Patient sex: M
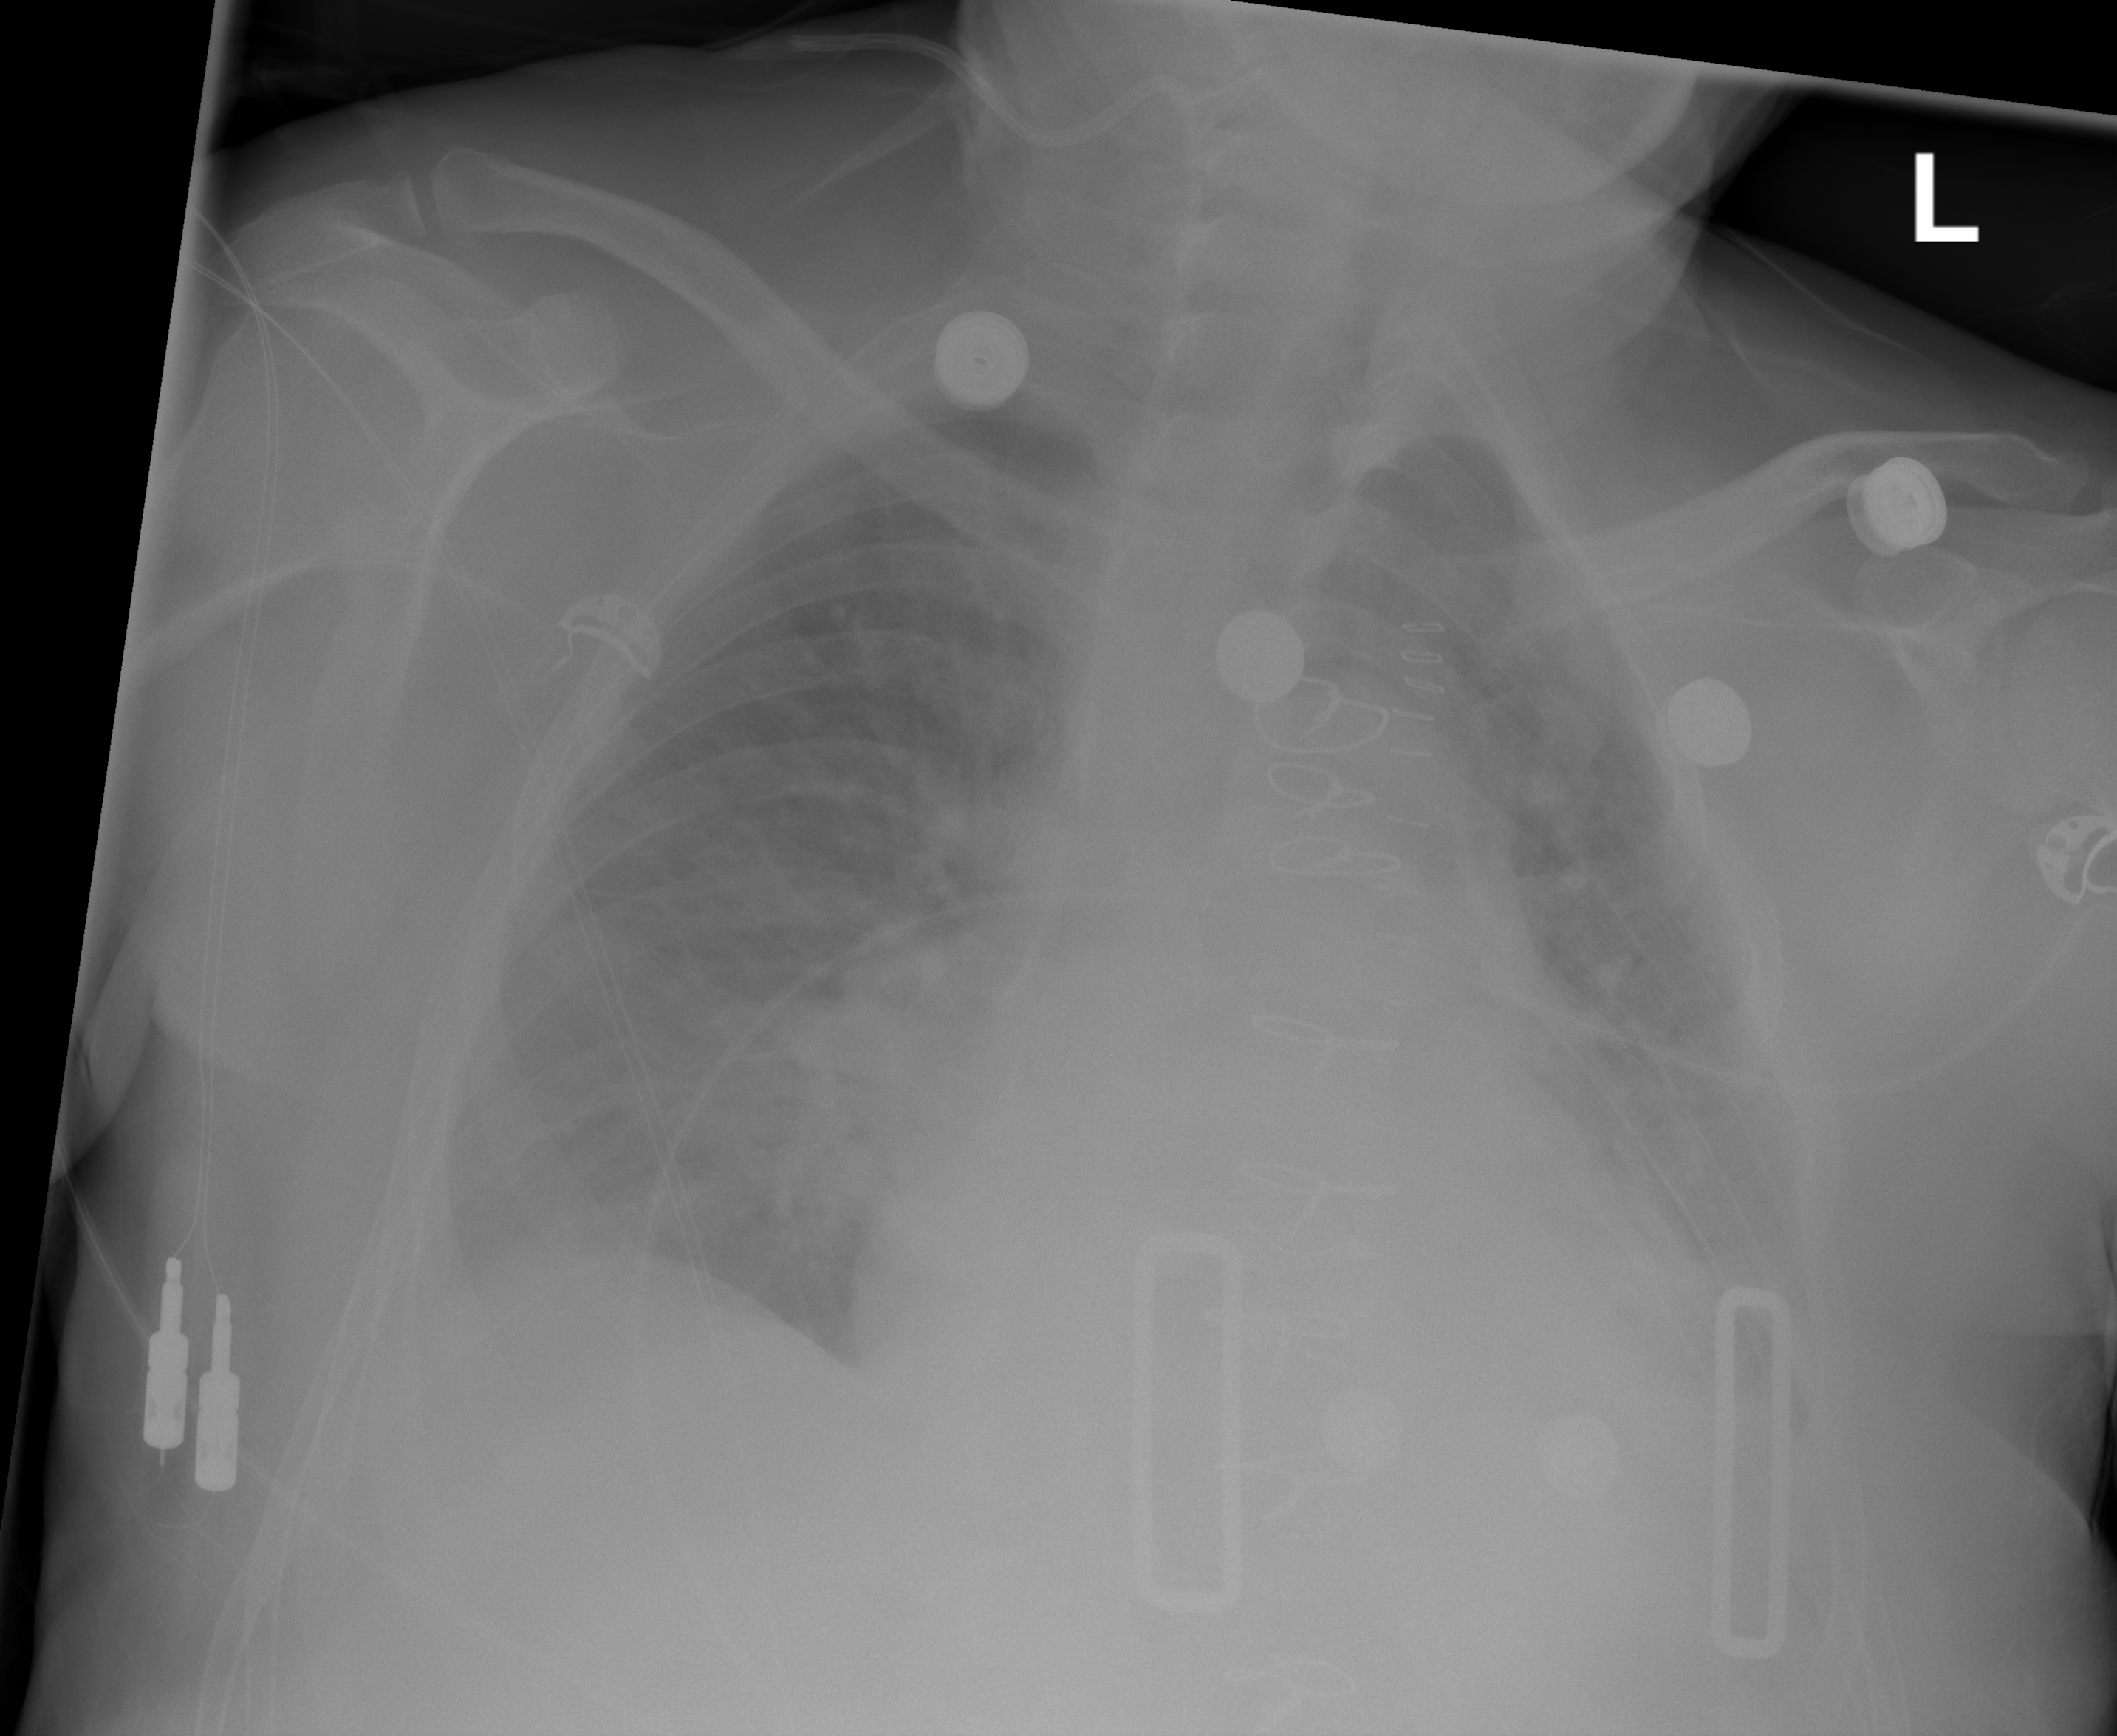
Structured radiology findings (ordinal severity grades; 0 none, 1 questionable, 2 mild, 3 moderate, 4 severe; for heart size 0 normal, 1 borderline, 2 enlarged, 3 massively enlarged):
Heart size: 2
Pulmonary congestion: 2
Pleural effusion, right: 2
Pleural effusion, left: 2
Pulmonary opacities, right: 2
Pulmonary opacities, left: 2
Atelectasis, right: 2
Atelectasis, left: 2